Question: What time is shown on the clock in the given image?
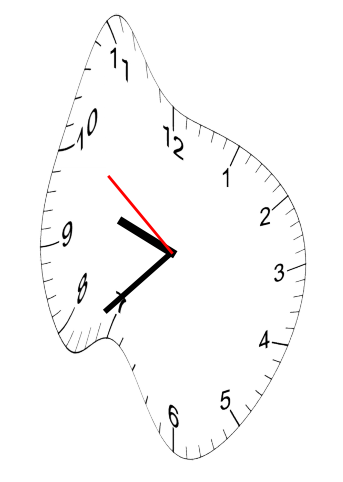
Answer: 09:37:51